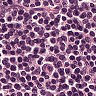
Metastatic tissue present: no